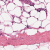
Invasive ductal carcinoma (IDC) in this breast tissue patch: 0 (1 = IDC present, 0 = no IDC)